Question: When making a directory listing (.htaccess "Options +Indexes"), the default view has very narrow columns.
I set up a directory to demonstrate (it will be available for the duration of this question) containing some public domain artwork I made: <URL>. The directory listing in Firefox looks like this:

The listing in Chrome, IE, Safari, and Opera looks almost exactly the same. My concern here is that the width of the "Name" column is very narrow, especially in light of having a full HD screen with plenty of horizontal room.
The HTML is a simple table, with e.g. the "..>" signifying a longer filename being written explicitly in the HTML proper. So this is being generated by the HTTP server itself, I assume.
Is it possible to change this behavior so that file names can be longer? If not, why? If yes, how?
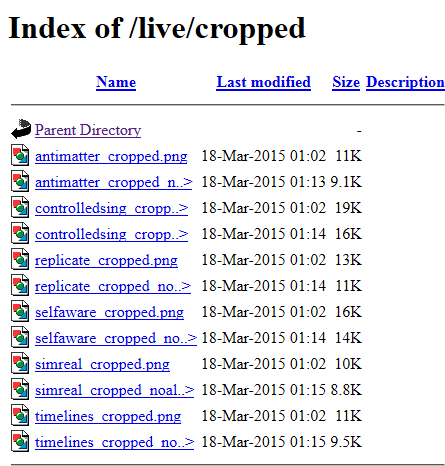
Answer: Take a look at the <URL> directive in the '.htaccess' file. Specifically, the option 'NameWidth' which you can set to either a certain number of characters or make it as wide as it needs to be:
'''
IndexOptions NameWidth=40
'''
for 40 character width for filename or
'''
IndexOptions NameWidth=*
'''
for auto width sizing. The options also allows you to set the widths of the other columns.